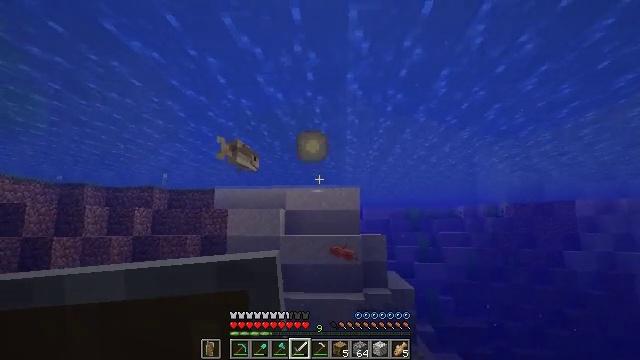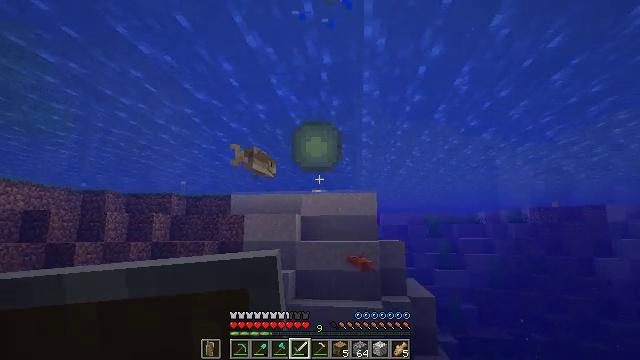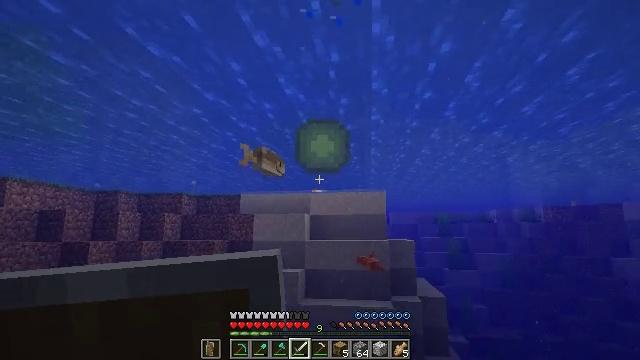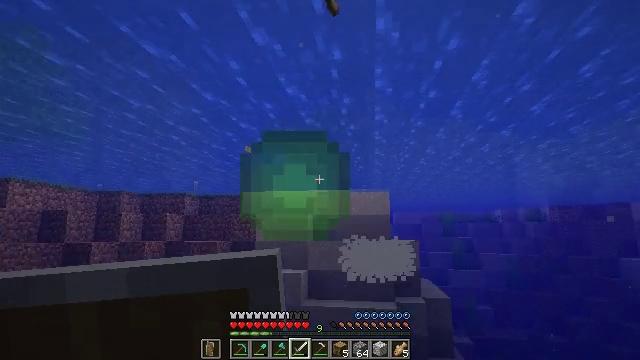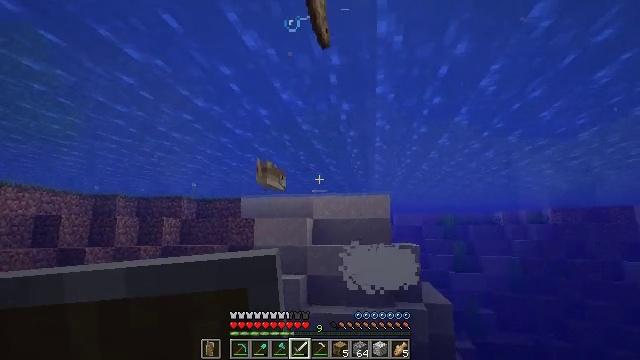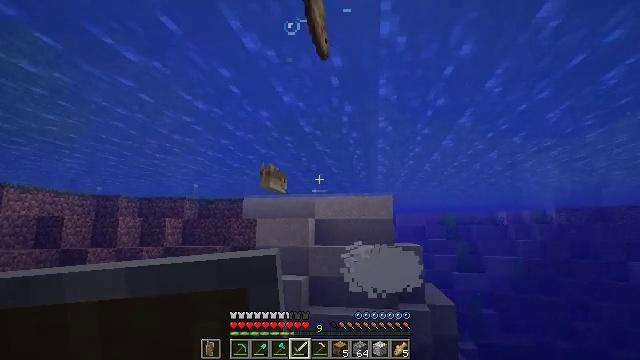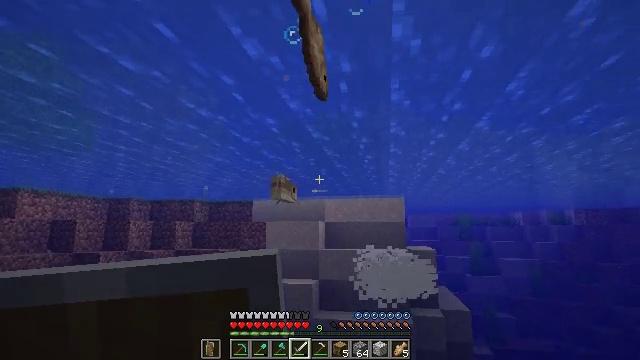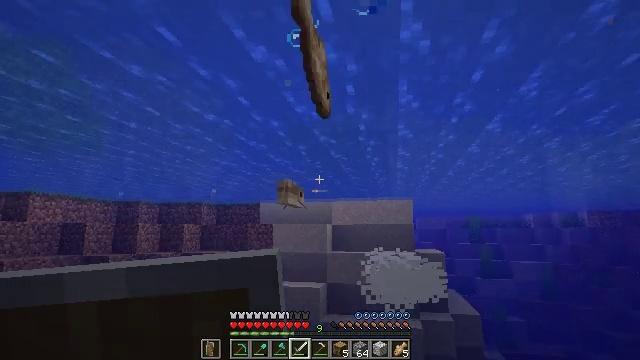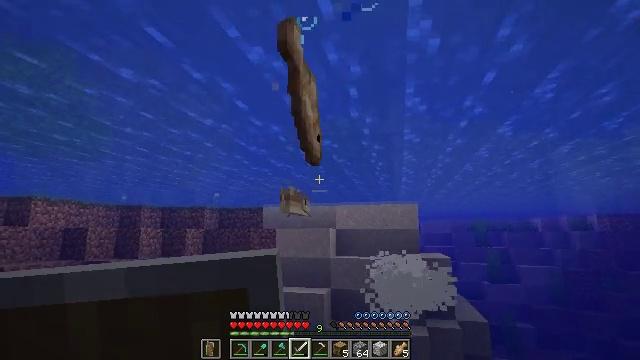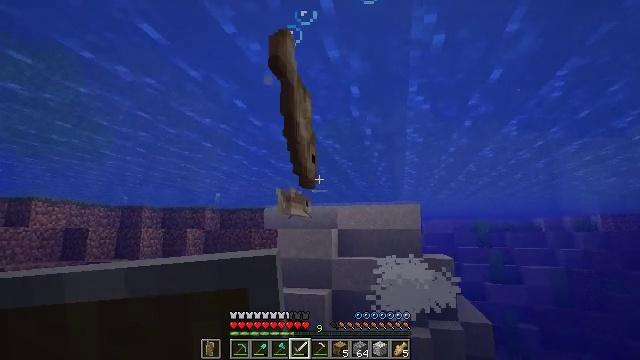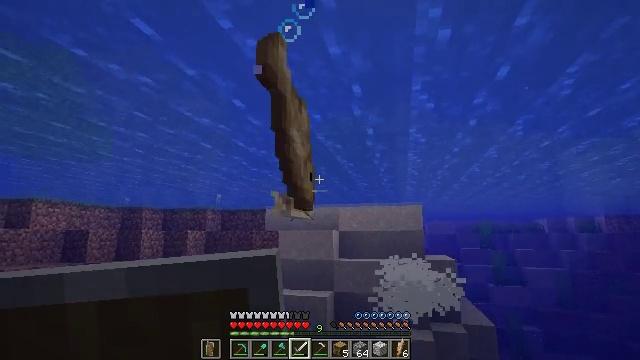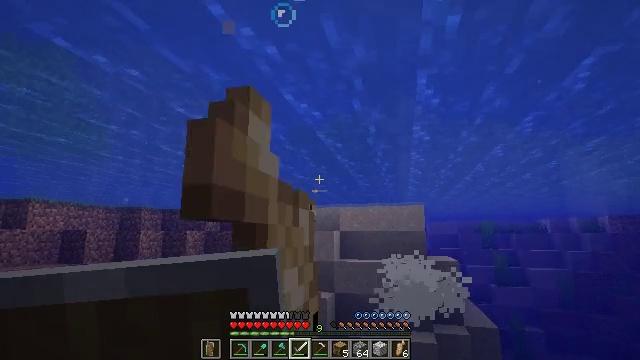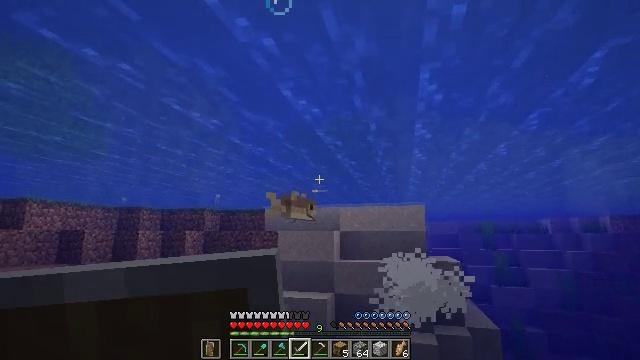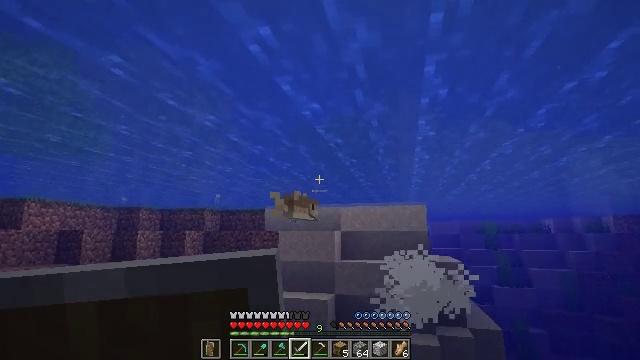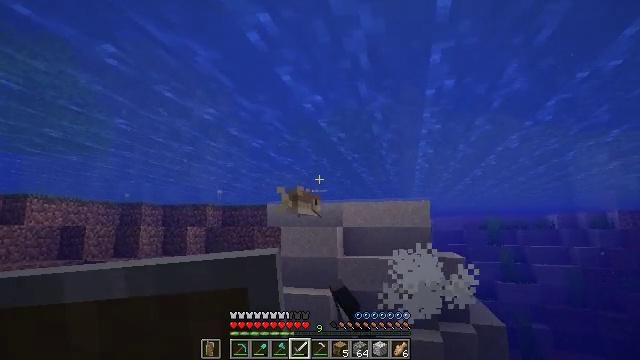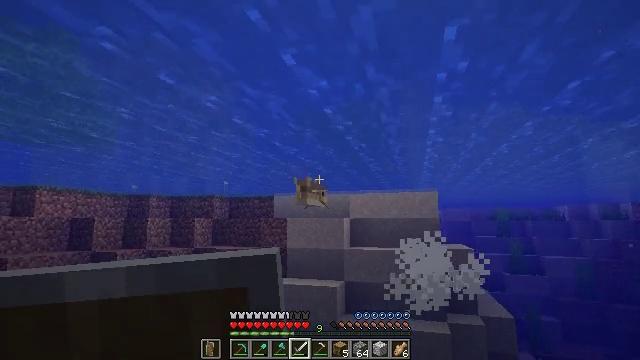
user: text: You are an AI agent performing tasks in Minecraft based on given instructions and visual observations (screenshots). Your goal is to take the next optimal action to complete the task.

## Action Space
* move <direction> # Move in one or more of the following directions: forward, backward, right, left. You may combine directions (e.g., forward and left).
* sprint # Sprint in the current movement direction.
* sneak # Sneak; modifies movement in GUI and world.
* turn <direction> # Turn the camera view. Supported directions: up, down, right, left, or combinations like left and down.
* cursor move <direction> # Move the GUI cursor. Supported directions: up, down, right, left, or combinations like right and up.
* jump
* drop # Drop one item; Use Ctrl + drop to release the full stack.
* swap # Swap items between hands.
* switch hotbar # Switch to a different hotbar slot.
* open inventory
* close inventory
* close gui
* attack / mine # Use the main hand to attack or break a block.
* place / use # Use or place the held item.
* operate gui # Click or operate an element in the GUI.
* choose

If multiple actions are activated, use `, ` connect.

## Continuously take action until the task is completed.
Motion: motion action
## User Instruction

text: Catch and defeat a cod.
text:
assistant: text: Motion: move forward, turn left and up, jump
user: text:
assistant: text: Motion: move forward, turn left, jump
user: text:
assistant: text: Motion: move forward, attack / mine, jump
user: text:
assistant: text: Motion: move forward, attack / mine, jump
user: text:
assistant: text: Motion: move forward, attack / mine, jump
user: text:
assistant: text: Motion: move forward, turn left, attack / mine
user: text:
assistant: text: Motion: move forward, turn left
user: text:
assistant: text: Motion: move forward, attack / mine
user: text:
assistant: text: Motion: move forward, attack / mine
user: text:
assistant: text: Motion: move forward, attack / mine
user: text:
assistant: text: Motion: move forward, attack / mine
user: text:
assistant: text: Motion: move forward
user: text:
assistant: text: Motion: move forward, attack / mine
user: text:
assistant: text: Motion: move forward, attack / mine
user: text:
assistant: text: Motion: move forward, turn left and down, attack / mine
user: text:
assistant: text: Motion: move forward
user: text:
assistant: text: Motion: move forward, attack / mine
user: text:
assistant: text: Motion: move forward, attack / mine
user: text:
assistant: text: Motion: move forward, attack / mine
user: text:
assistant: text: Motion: move forward
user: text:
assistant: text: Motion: move forward
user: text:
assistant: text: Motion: move forward, attack / mine
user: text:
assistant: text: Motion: move forward, attack / mine
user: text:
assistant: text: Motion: move forward, turn right and up
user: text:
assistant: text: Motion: move forward
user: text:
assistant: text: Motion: move forward, attack / mine
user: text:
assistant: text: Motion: move forward, attack / mine
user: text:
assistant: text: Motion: move forward, turn up, attack / mine
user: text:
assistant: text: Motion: move forward, jump
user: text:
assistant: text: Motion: move forward, attack / mine, jump